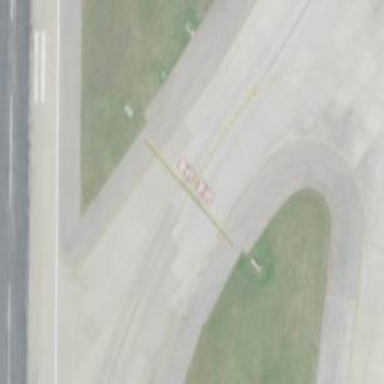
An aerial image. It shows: Image of taxiway at airport.